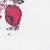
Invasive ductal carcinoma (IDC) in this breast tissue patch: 0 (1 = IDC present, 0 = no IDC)